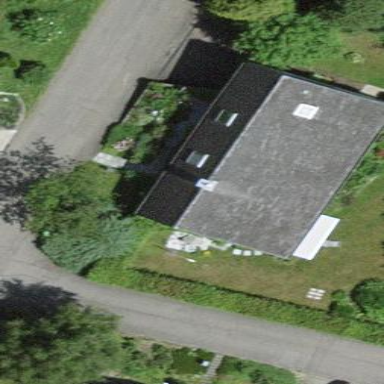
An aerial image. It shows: Simple and straightforward house.